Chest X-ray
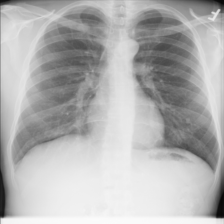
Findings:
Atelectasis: positive
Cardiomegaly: negative
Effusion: negative
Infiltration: negative
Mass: negative
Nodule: positive
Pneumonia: negative
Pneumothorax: negative
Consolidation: negative
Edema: negative
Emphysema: negative
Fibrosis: negative
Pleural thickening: negative
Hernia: negative